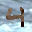
Label: 4